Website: macys
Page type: delivery-shipping
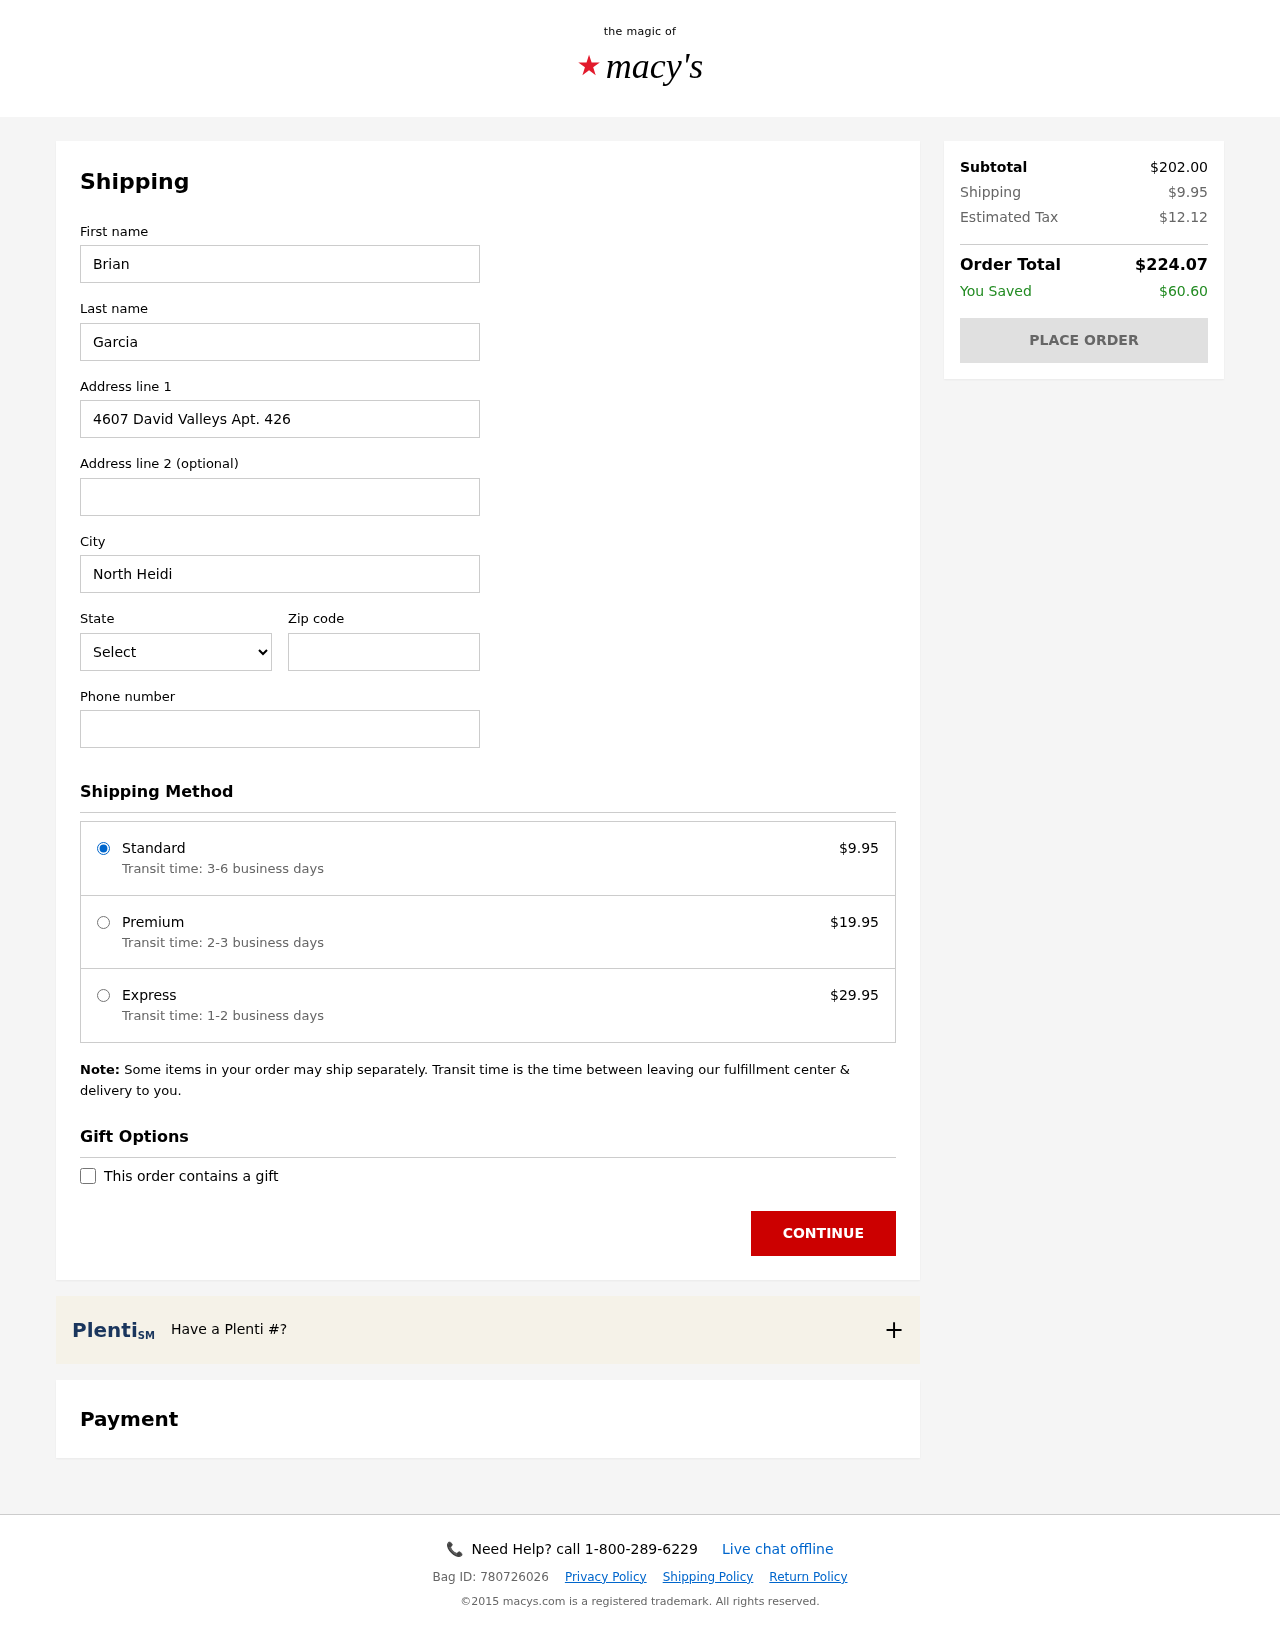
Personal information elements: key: PII_CITY
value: North Heidi
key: PII_FIRSTNAME
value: Brian
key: PII_LASTNAME
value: Garcia
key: PII_PHONE
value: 3425612620
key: PII_POSTCODE
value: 07692
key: PII_STATE_ABBR
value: MO
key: PII_STREET
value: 4607 David Valleys Apt. 426
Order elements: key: ORDER_SHIPPING_COST
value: $9.95
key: ORDER_SHIPPING_PREMIUM
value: $19.95
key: ORDER_SHIPPING_EXPRESS
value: $29.95
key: ORDER_SUBTOTAL
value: $202.00
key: ORDER_TAX
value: $12.12
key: ORDER_TOTAL
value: $224.07
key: ORDER_SAVINGS
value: $60.60